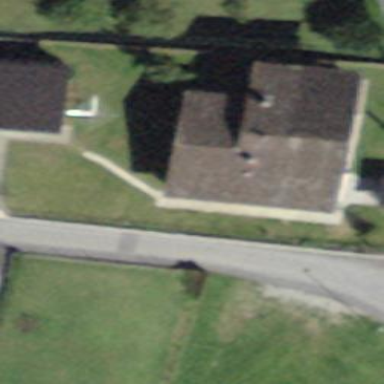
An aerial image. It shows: Detached building.